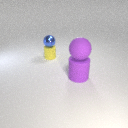
small yellow rubber cylinder below small blue metal sphere